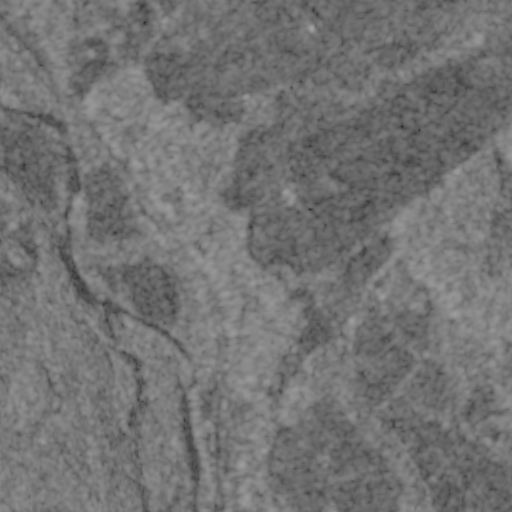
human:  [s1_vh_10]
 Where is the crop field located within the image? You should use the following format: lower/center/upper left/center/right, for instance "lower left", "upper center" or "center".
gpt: The crop field is located in the lower center of the image.
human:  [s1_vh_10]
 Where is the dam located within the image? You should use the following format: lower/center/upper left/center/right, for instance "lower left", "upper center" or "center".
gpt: The dam is located in the upper right of the image.
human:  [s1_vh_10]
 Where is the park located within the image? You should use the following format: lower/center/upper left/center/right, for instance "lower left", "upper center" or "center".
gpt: The park is located in the center right of the image.
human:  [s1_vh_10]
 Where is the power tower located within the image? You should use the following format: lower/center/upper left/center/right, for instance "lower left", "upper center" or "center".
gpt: There is no power tower in the image.

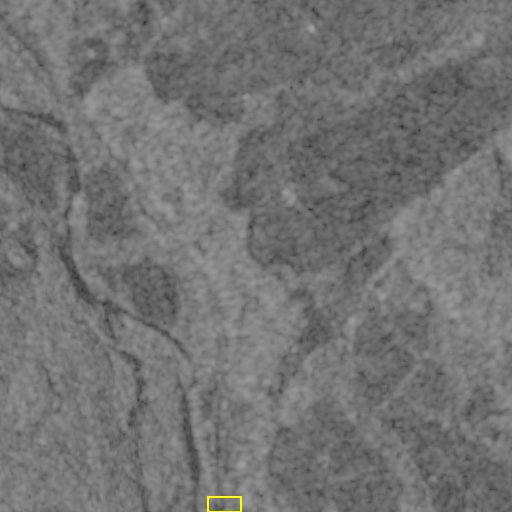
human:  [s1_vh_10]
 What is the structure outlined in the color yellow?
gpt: The structure outlined in yellow is a crop field.
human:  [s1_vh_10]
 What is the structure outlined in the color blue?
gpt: There is no blue outline.